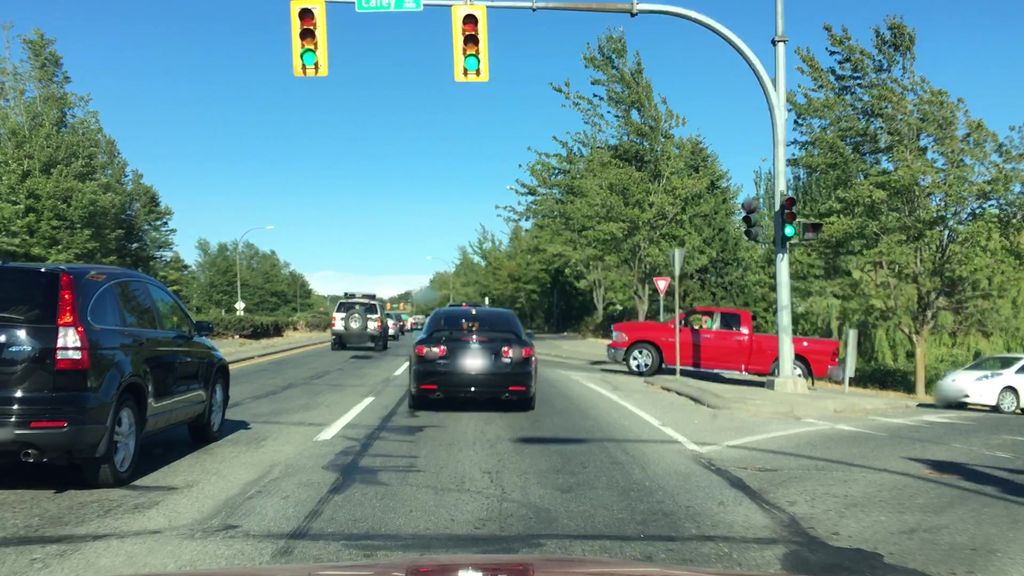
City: victoria